Question: I'm using ajax/javascript to generate a English to French translations csv file.
The issue is that my CSV file contains strange characters.
I think that I have to change some options in Excel?
My generated CSV file:

'February' should be 'Fevrier' and
'Metal' should be 'Metal'
Thanks :)
Here is the function that I'm using
'''
function exportToCsv(filename, rows) {
var processRow = function (row) {
var finalVal = '';
for (var j = 0; j < row.length; j++) {
var innerValue = row[j] === null ? '' : row[j].toString();
if (row[j] instanceof Date) {
innerValue = row[j].toLocaleString();
};
var result = innerValue.replace(/"/g, '""');
if (result.search(/("|,|
)/g) >= 0)
result = '"' + result + '"';
if (j > 0)
finalVal += ',';
finalVal += result;
}
return finalVal + '
';
};
var csvFile = '';
for (var i = 0; i < rows.length; i++) {
csvFile += processRow(rows[i]);
}
var blob = new Blob([csvFile], { type: 'text/csv;charset=utf-8;' });
if (navigator.msSaveBlob) { // IE 10+
navigator.msSaveBlob(blob, filename);
} else {
var link = document.createElement("a");
if (link.download !== undefined) { // feature detection
// Browsers that support HTML5 download attribute
var url = URL.createObjectURL(blob);
link.setAttribute("href", url);
link.setAttribute("download", filename);
link.style.visibility = 'hidden';
document.body.appendChild(link);
link.click();
document.body.removeChild(link);
}
}
}
'''
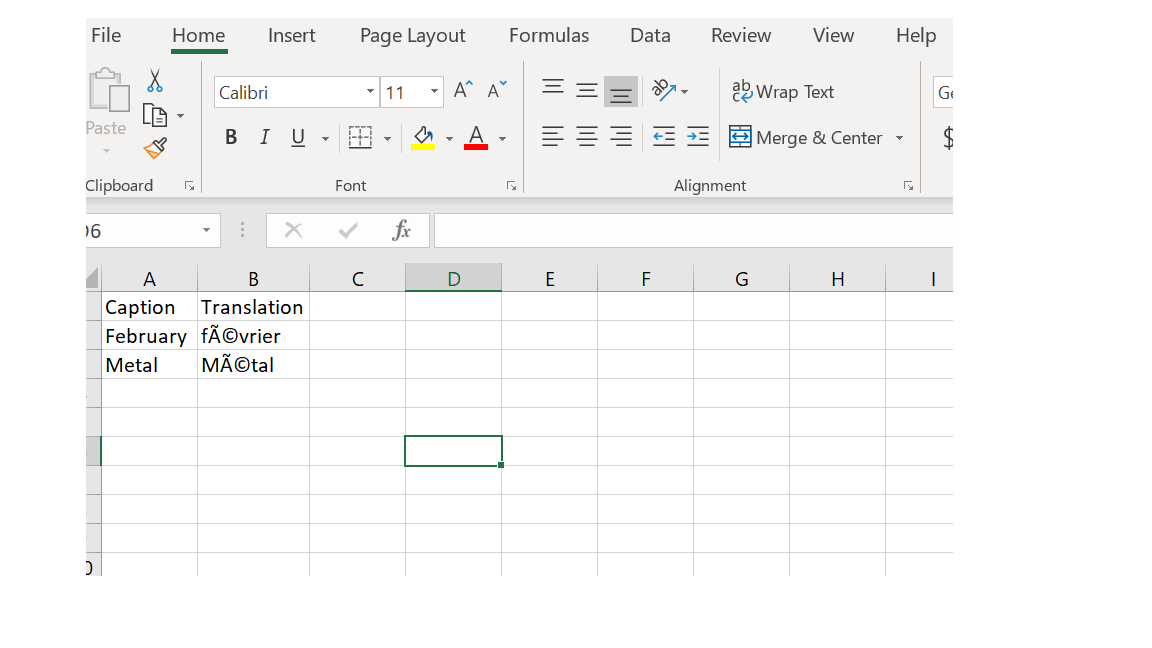
Answer: This works for all languages that I tested!
'Open google docs, File, Open, chose Upload Tab and drag and drop your CSV file'